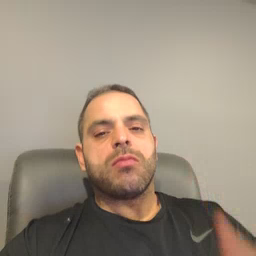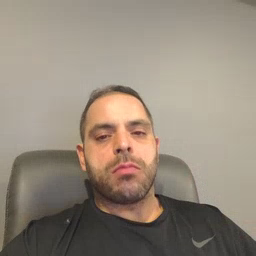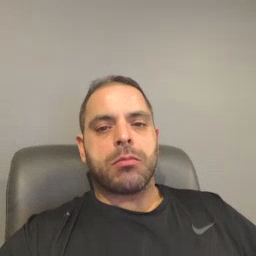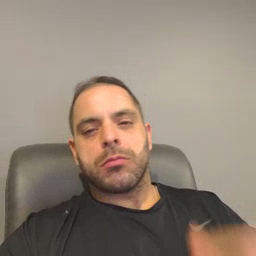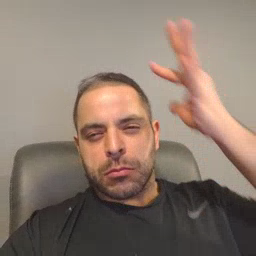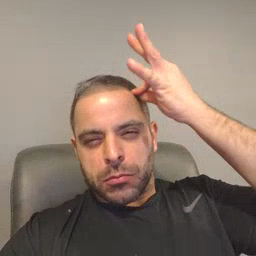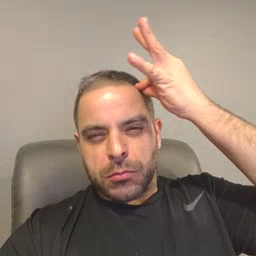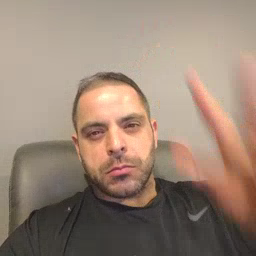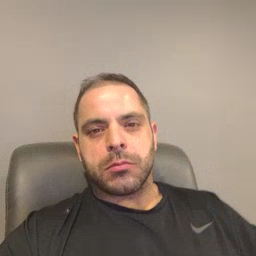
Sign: hair